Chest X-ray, PA view. Patient: 61 years old, sex F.
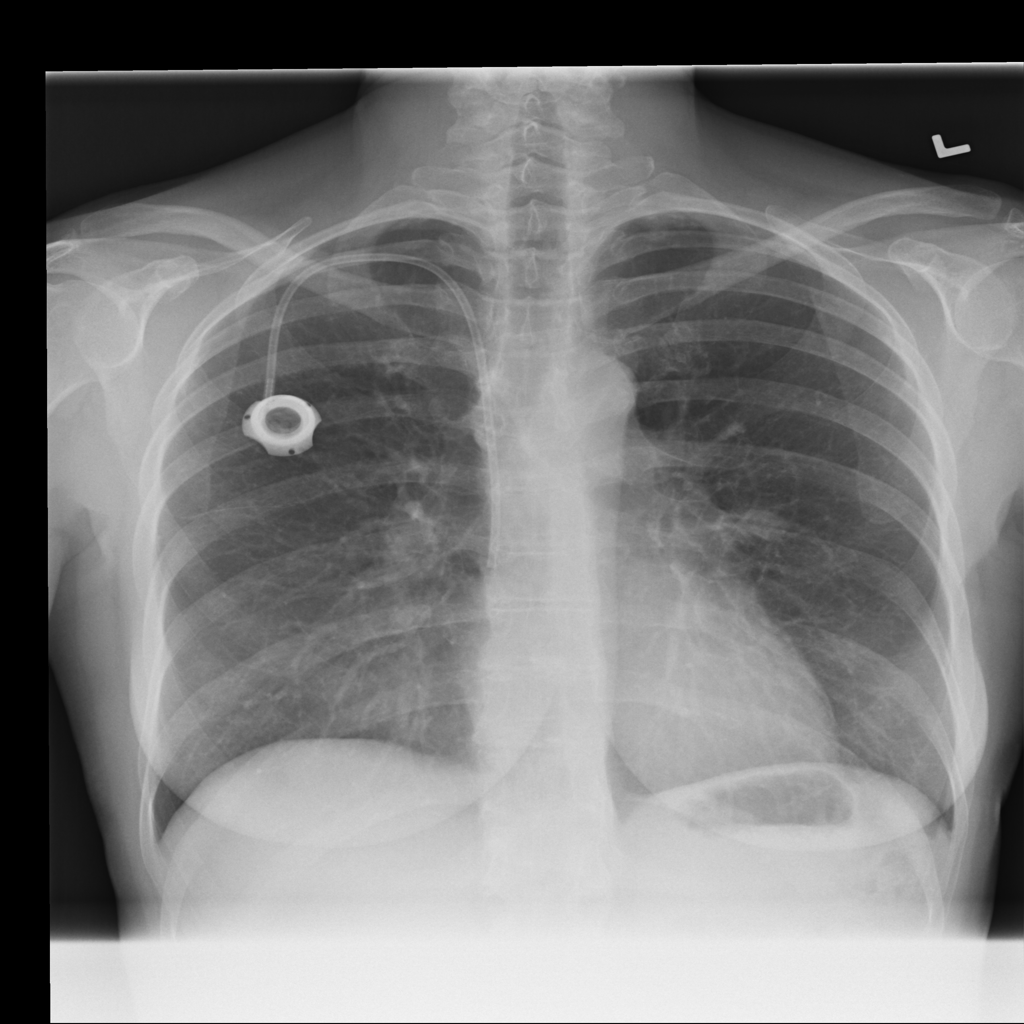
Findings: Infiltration